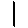
Label: line